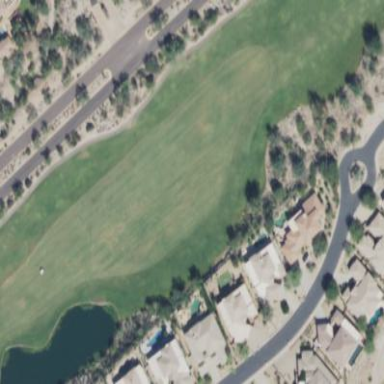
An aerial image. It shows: Rough area in golf course.